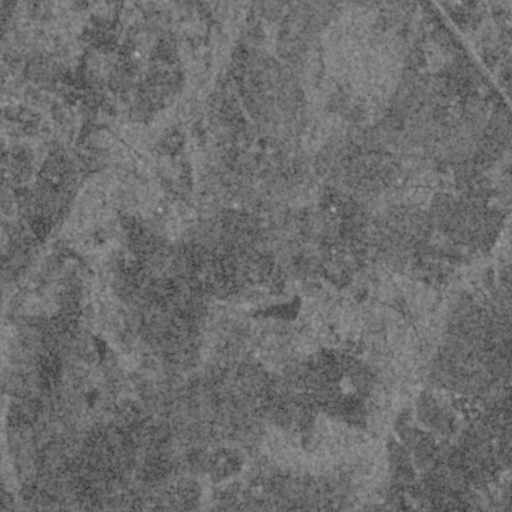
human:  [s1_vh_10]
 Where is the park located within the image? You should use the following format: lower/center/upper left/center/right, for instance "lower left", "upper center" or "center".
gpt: The park is located in the center right of the image.
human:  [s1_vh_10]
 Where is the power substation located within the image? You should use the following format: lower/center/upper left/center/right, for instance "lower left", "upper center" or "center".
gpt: The power substation is located in the lower right of the image.
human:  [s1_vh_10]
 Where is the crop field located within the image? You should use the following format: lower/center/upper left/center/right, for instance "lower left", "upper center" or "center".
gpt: There is no crop field in the image.

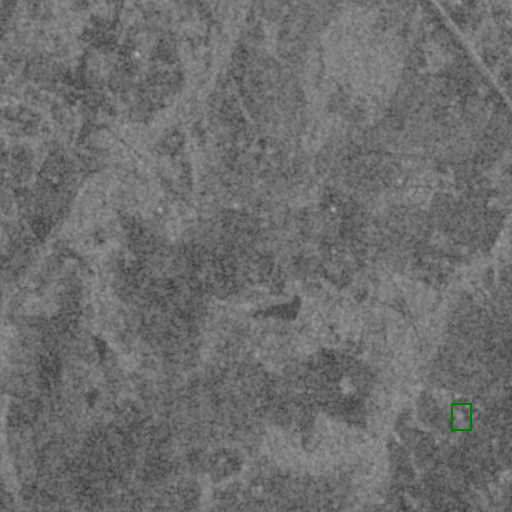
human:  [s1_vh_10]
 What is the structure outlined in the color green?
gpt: The structure outlined in green is a power substation.
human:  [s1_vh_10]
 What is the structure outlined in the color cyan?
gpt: There is no cyan outline.